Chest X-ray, PA view. Patient: 56 years old, sex M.
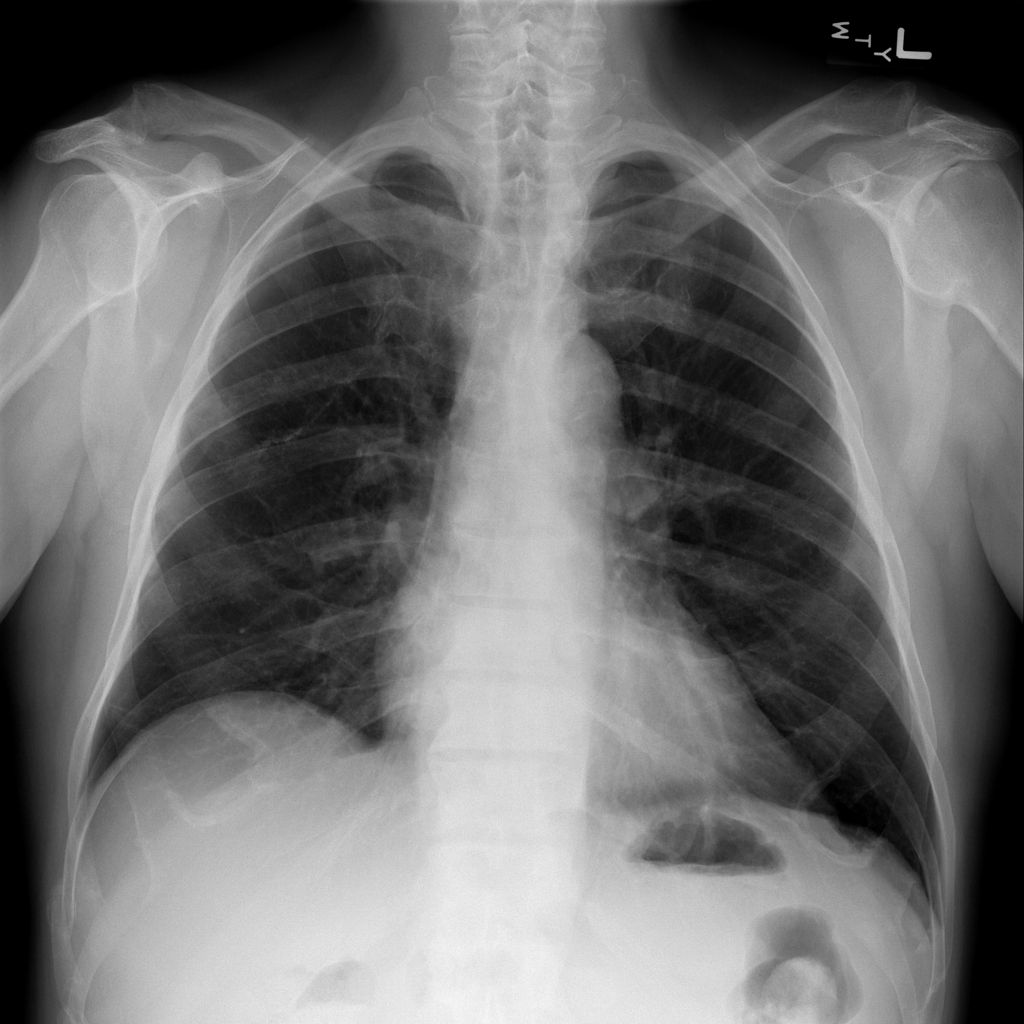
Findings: Pleural_Thickening